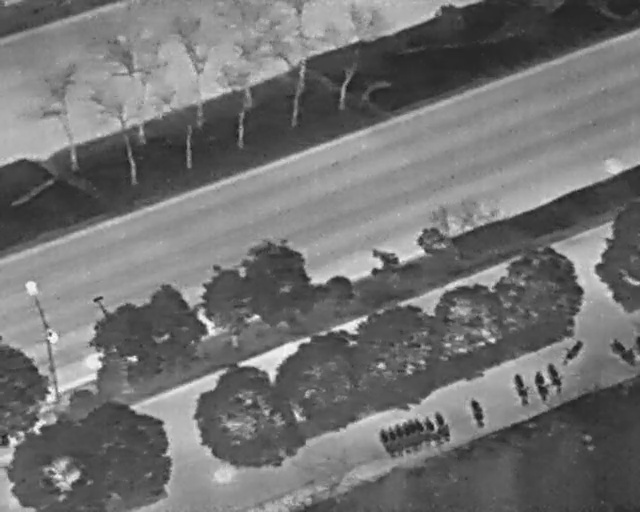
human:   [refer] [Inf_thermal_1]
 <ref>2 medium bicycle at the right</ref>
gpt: <box>[[87, 67, 91, 70, 35], [95, 65, 98, 71, 42]]</box>